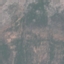
Land use / land cover class: HerbaceousVegetation